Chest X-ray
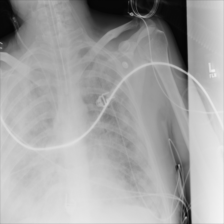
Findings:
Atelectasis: negative
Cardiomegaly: negative
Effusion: negative
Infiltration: positive
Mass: negative
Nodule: negative
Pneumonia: negative
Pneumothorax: negative
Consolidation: negative
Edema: negative
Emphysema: negative
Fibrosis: negative
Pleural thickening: negative
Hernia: negative